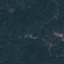
Land use / land cover: Forest